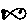
Label: fish